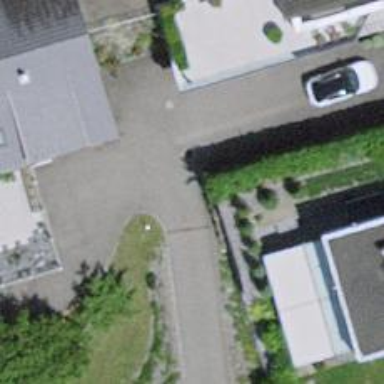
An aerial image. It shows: Driveway leading to service road.